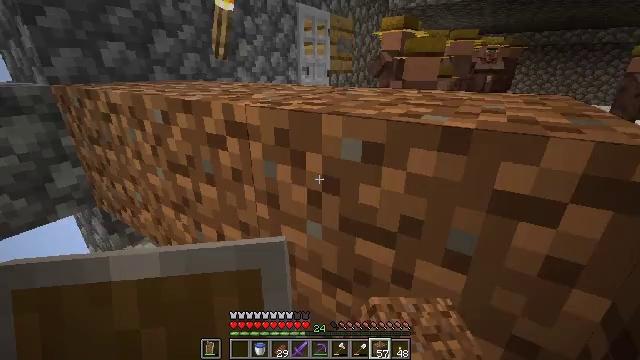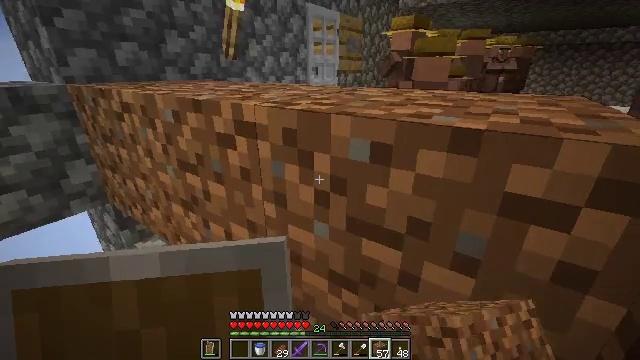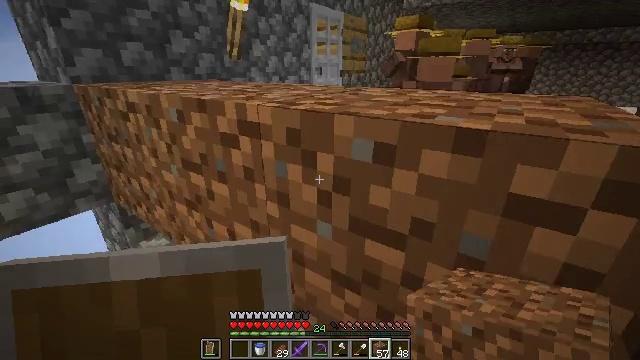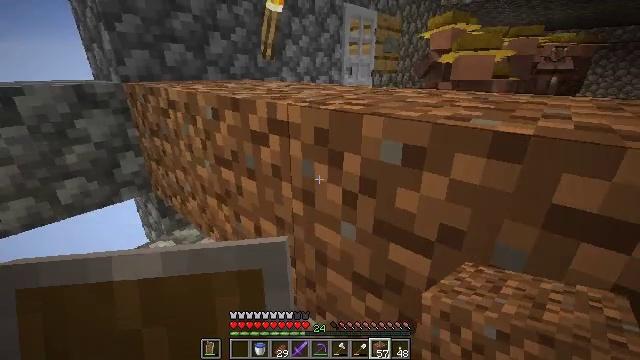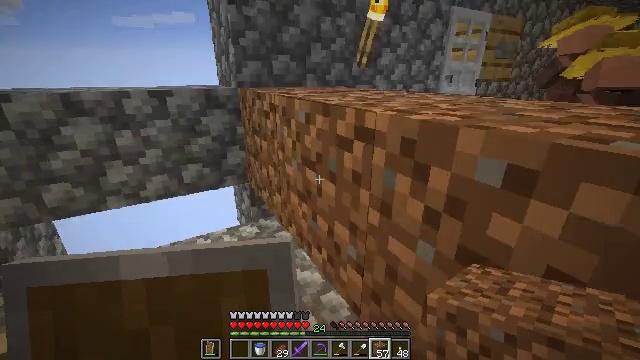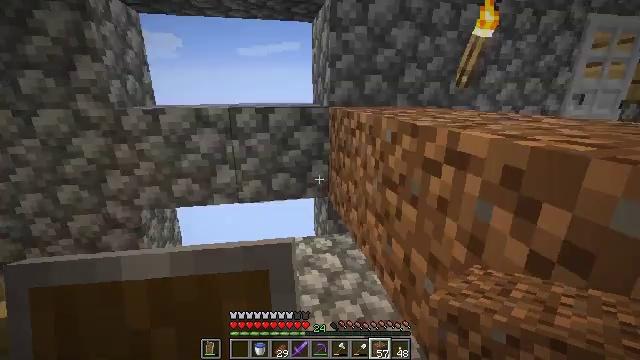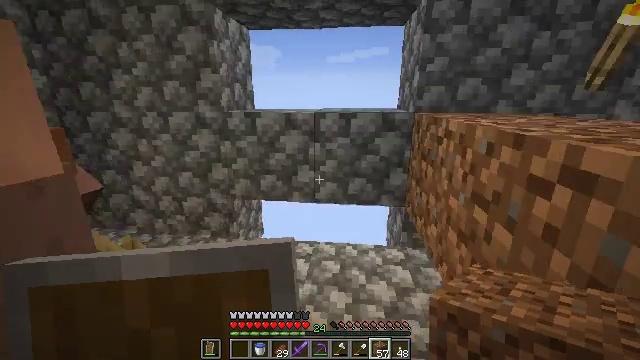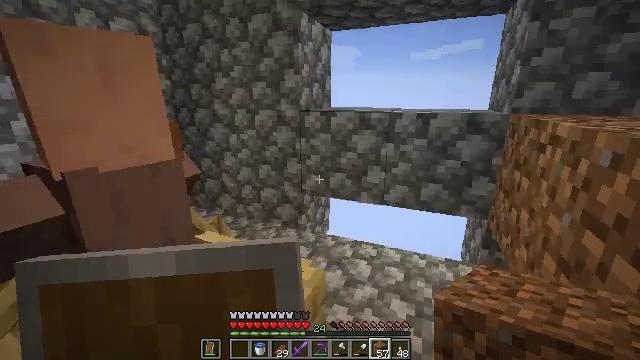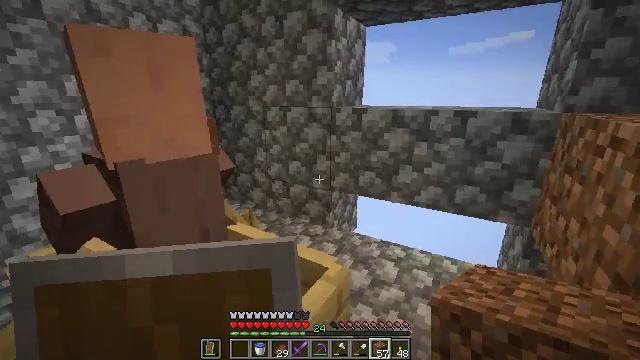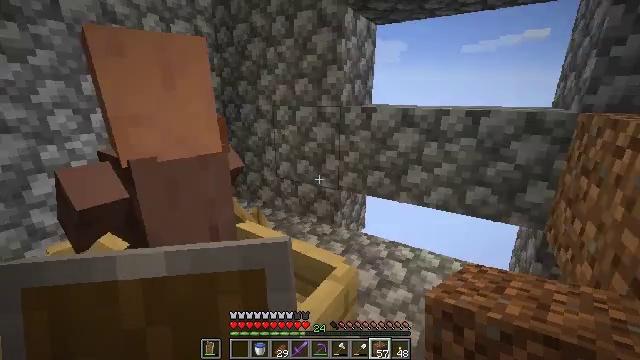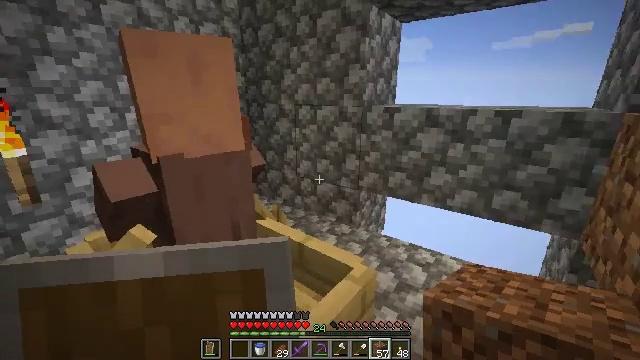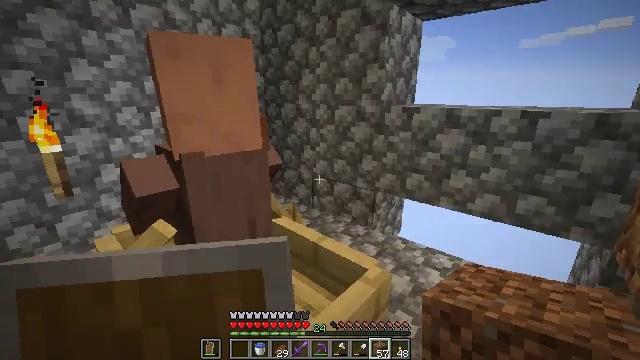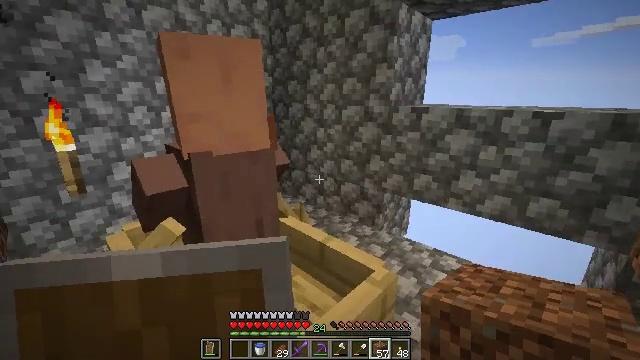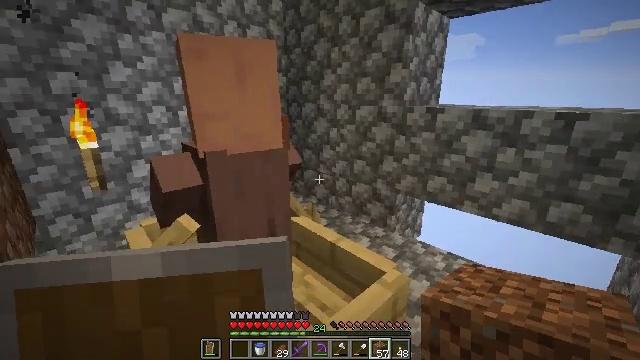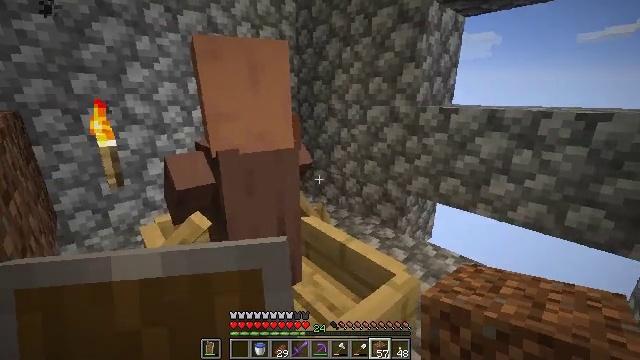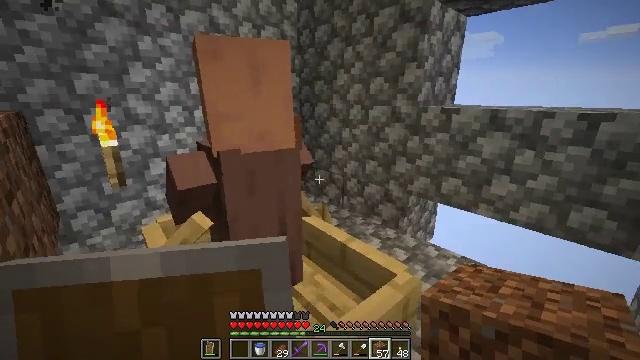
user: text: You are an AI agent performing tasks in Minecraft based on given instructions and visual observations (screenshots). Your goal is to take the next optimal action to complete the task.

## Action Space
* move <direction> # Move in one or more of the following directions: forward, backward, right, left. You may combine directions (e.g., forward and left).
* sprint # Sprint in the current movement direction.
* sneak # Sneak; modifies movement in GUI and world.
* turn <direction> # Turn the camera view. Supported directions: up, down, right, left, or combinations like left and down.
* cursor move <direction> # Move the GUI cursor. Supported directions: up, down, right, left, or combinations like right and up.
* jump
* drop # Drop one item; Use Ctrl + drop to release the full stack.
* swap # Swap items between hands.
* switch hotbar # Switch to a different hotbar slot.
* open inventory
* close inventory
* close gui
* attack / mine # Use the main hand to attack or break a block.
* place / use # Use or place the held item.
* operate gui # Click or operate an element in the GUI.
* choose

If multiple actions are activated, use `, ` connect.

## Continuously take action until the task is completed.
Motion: motion action
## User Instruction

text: Break the cobblestone to create a path.
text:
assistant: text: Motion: turn left
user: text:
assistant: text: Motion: no_op
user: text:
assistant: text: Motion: turn left
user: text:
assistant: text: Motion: turn left and up
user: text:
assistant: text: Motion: turn left and up
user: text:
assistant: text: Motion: turn left and up
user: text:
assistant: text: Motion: turn left
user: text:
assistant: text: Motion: turn left
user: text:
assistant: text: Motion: turn left
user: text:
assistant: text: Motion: turn left
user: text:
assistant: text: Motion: turn left
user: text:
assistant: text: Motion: turn left
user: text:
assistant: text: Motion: turn left
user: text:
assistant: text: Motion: turn left
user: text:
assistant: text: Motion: no_op
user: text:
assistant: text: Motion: no_op
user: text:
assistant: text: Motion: turn right and down
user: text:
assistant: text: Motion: turn right and down
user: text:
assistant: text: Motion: turn right
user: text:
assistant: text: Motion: turn right
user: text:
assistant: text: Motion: turn right
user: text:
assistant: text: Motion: no_op
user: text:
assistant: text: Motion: no_op
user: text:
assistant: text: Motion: move forward and move right
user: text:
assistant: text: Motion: move forward and move right
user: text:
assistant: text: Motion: move forward and move right, turn left
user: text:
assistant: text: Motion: move forward and move right, turn left
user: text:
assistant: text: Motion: move forward
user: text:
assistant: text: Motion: move forward
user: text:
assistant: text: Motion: move forward, turn left